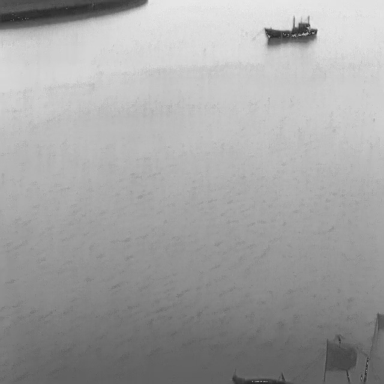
There is a bulk_carrier in the infrared image.